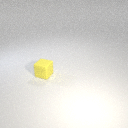
small yellow rubber cube